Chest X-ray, PA view. Patient: 69 years old, sex M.
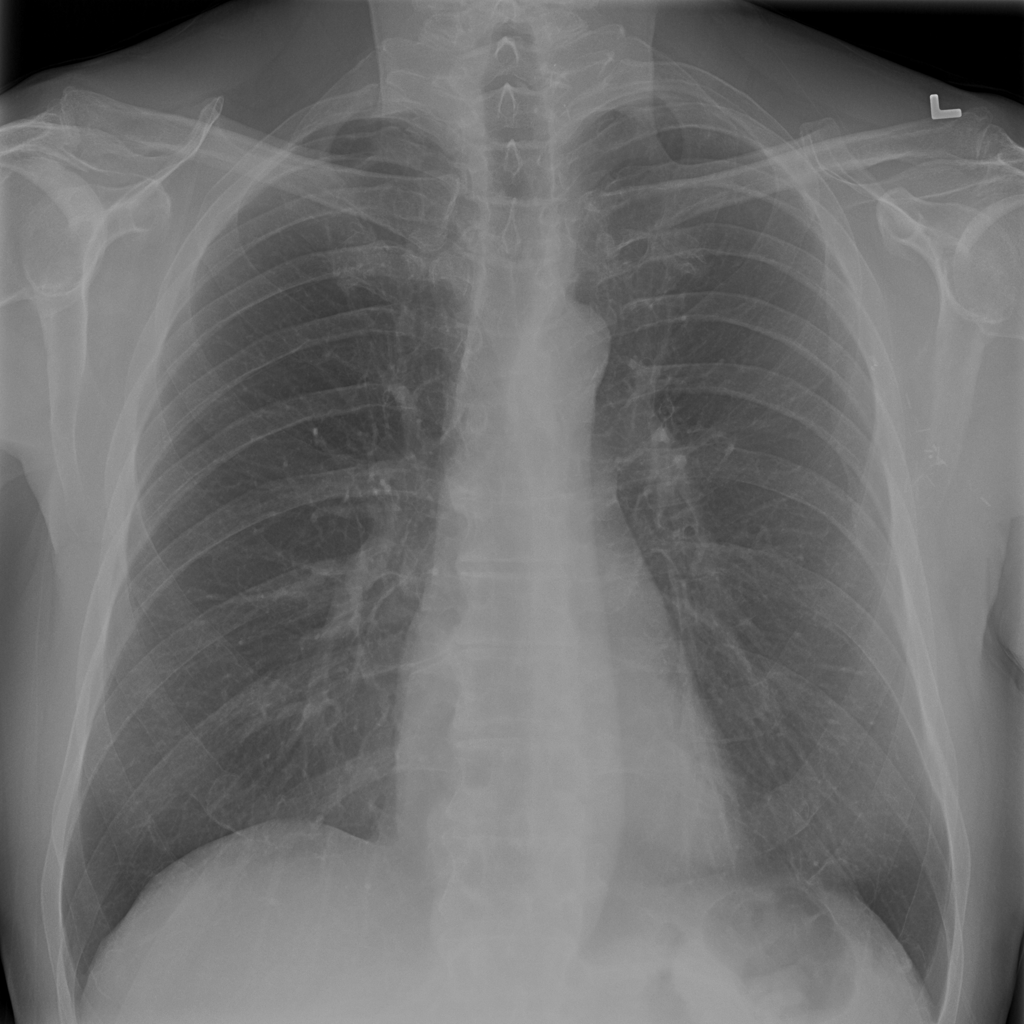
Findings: No Finding